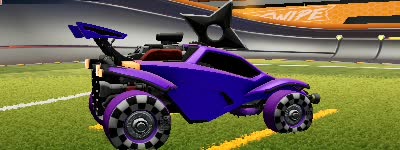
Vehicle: octane